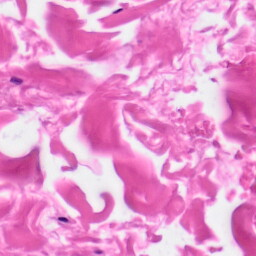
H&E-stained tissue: Skin